Field crop: maize
Growth stage: 2
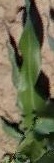
Species: maize